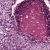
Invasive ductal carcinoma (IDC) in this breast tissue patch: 0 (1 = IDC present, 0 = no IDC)